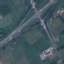
Land use / land cover: Highway